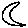
Label: moon